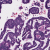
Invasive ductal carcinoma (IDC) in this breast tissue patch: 0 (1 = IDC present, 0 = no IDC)